Question: Is it possible to make the below gradient look more "blocky", so that instead of switching from green to red gradually, it's done in steps like the below picture?
Desired effect:

Currently:
'''
#gradients {
background-image: -webkit-gradient(linear, left bottom, right bottom, color-stop(0, #00FF00), color-stop(0.5, #FFFF00), color-stop(1, #FF0000));
background-image: -o-linear-gradient(right, #00FF00 0%, #FFFF00 50%, #FF0000 100%);
background-image: -moz-linear-gradient(right, #00FF00 0%, #FFFF00 50%, #FF0000 100%);
background-image: -webkit-linear-gradient(right, #00FF00 0%, #FFFF00 50%, #FF0000 100%);
background-image: -ms-linear-gradient(right, #00FF00 0%, #FFFF00 50%, #FF0000 100%);
background-image: linear-gradient(to right, #00FF00 0%, #FFFF00 50%, #FF0000 100%);
}
'''
'''
<div id="gradients" style="width:450px; height:20px"></div>
'''
Ideally, I'd be able to set a variable so I can choose how many blocks the gradient would consist of. Can anyone help?
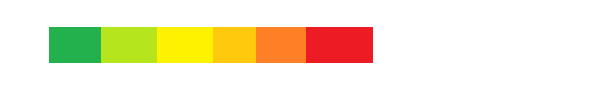
Answer: This can be achieved using 'linear-gradient'. Setting multiple colors to the gradient can be done by assigning multiple color stops and the blocky effect can be achieved by making the next color start at the exact same place where the current color ends (that is, same stop percentage for the current color's end position and the next color's start position).
In standards compliant browsers, the following is the only line of code that would be needed:
'''
background: linear-gradient(to right, green 20%,
yellowgreen 20%, yellowgreen 40%,
yellow 40%, yellow 60%,
orange 60%, orange 80%, red 80%);
'''
However, in-order to produce a similar effect in older browser versions, we have to include the vendor prefixed versions also.
'''
div {
height: 20px;
width: 450px;
background: -webkit-gradient(linear, 0 0, 100% 0, color-stop(0.2, green), color-stop(0.2, yellowgreen), color-stop(0.4, yellowgreen), color-stop(0.4, yellow), color-stop(0.6, yellow), color-stop(0.6, orange), color-stop(0.8, orange), color-stop(0.8, red));
background: -webkit-linear-gradient(to right, green 20%, yellowgreen 20%, yellowgreen 40%, yellow 40%, yellow 60%, orange 60%, orange 80%, red 80%);
background: -moz-linear-gradient(to right, green 20%, yellowgreen 20%, yellowgreen 40%, yellow 40%, yellow 60%, orange 60%, orange 80%, red 80%);
background: -o-linear-gradient(to right, green 20%, yellowgreen 20%, yellowgreen 40%, yellow 40%, yellow 60%, orange 60%, orange 80%, red 80%);
background: linear-gradient(to right, green 20%, yellowgreen 20%, yellowgreen 40%, yellow 40%, yellow 60%, orange 60%, orange 80%, red 80%);
}
'''
'''
<div></div>
'''
For , we would have to use 'filters' like mentioned in <URL> because they don't support 'linear-gradient'.
<URL>